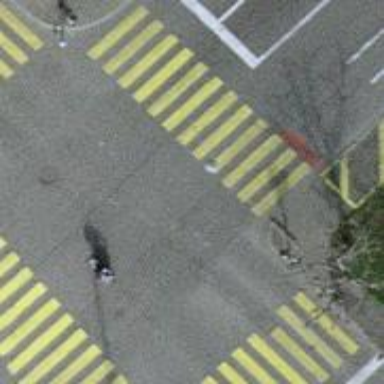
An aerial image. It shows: Crossing with traffic signals.